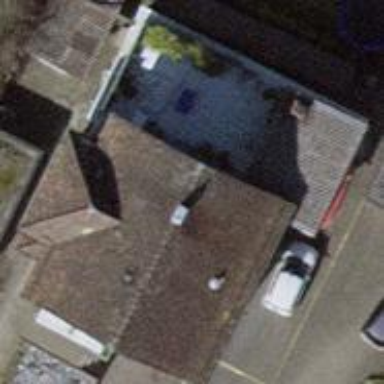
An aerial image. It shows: Building with gabled roof.